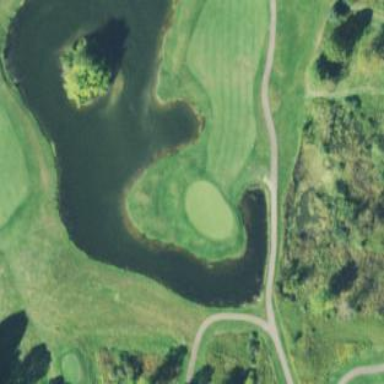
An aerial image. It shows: Picturesque scene of golf course with lateral water hazard.